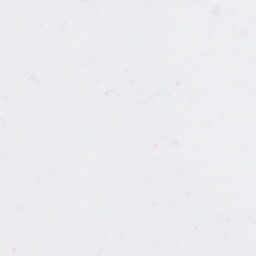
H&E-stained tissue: Cervix